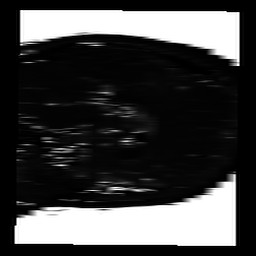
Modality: T2map
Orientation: sagittal
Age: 32
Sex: female
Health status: ill